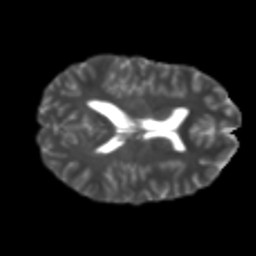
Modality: T2w
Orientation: axial
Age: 20
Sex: female
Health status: healthy
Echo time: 0.074 s